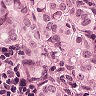
Metastatic tissue present: yes